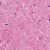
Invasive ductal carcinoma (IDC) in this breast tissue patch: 0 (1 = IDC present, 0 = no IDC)